Question: I am new to Android development, i want to create a button, but i don't know how i create this button, i searched on 'google' but failed to create.

I created a button, But don't know i change this to like above image.
here is code:-
'''
<?xml version="1.0" encoding="utf-8"?>
<selector xmlns:android="http://schemas.android.com/apk/res/android" >
<item><layer-list>
<item android:top="5dp"><shape>
<corners android:radius="3dp" />
<solid android:color="#3366ff" />
</shape></item>
<item android:bottom="2dp" >
<shape>
<gradient android:angle="270" android:endColor="#E2E2E2" android:startColor="#3366ff" />
<stroke android:width="1dp" android:color="#3366ff" />
<corners android:radius="4dp" />
<padding android:bottom="10dp" android:left="10dp" android:right="10dp" android:top="10dp" />
</shape></item>
</layer-list></item>
</selector>
'''
and button is:-
'''
<Button
android:id="@+id/button2"
style="@style/btnStyleOrange"
android:layout_width="wrap_content"
android:layout_height="wrap_content"
android:layout_above="@+id/SyncButton"
android:layout_centerHorizontal="true"
android:layout_marginBottom="30dp"
android:text="Watch Ad"
android:textColor="@android:color/white"
android:textColorHint="@android:color/darker_gray"
android:textSize="24sp" />
'''
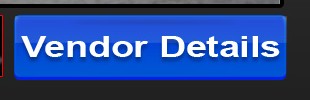
Answer: try this link it will help you to create custom button.
<URL>
all you have to do is save the button.xml file in your drawable folder and then set your button background as
'''
android:background="@drawable/button.xml"
'''